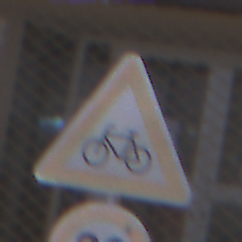
Verkehrszeichen: RadverkehrRechts
Zusatzzeichen unten: Geschwindigkeit30
Umgebung: Outdoor, Urban
Tageszeit: Night
Wetter: Overcast
Licht: Artificial
Jahreszeit: Winter
Kontrast: MediumContrast